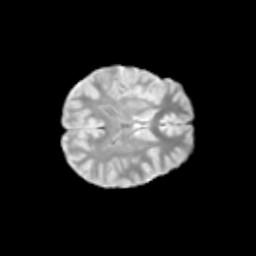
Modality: T2w
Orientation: axial
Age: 12
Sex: female
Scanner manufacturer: siemens
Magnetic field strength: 3 T
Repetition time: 3.8 s
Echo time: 0.07 s